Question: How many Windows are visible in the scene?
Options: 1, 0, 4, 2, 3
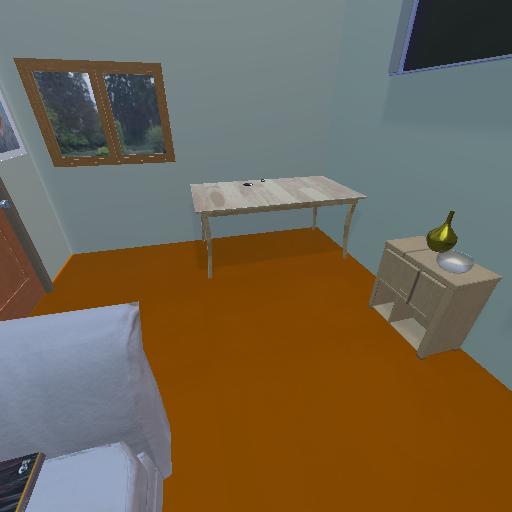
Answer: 1